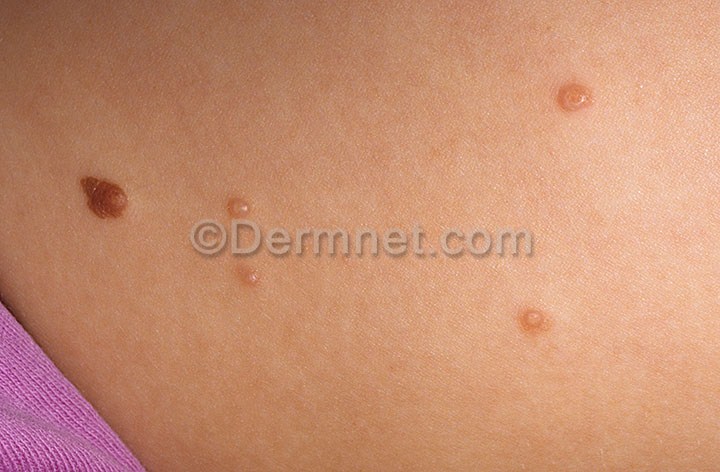
Disease: Warts Molluscum and other Viral Infections